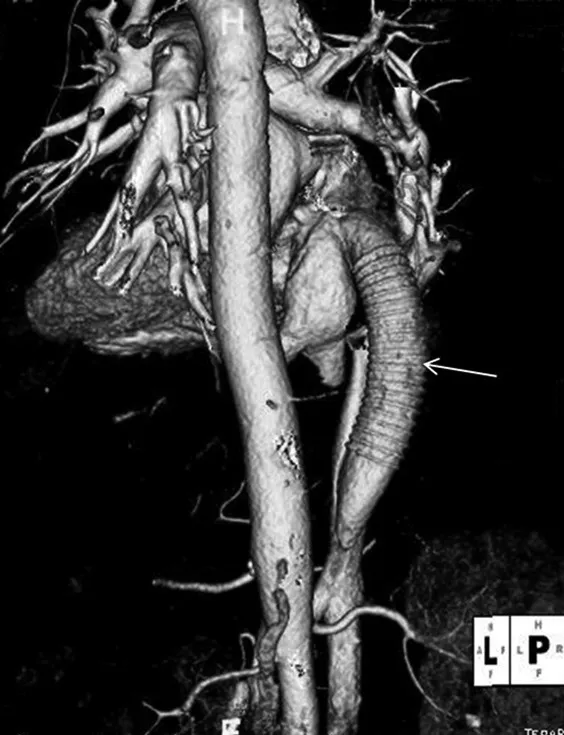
Postoperative reconstructed CT image shows the ringed PTFE graft (arrow) from suprarenal IVS to right atrium with good blood flow.
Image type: radiology (ct)